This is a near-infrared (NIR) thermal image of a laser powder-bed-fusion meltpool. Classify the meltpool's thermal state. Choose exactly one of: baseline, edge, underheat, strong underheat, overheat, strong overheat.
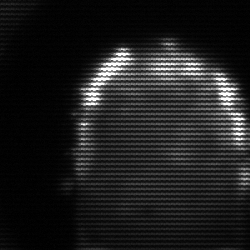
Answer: baseline